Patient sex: F
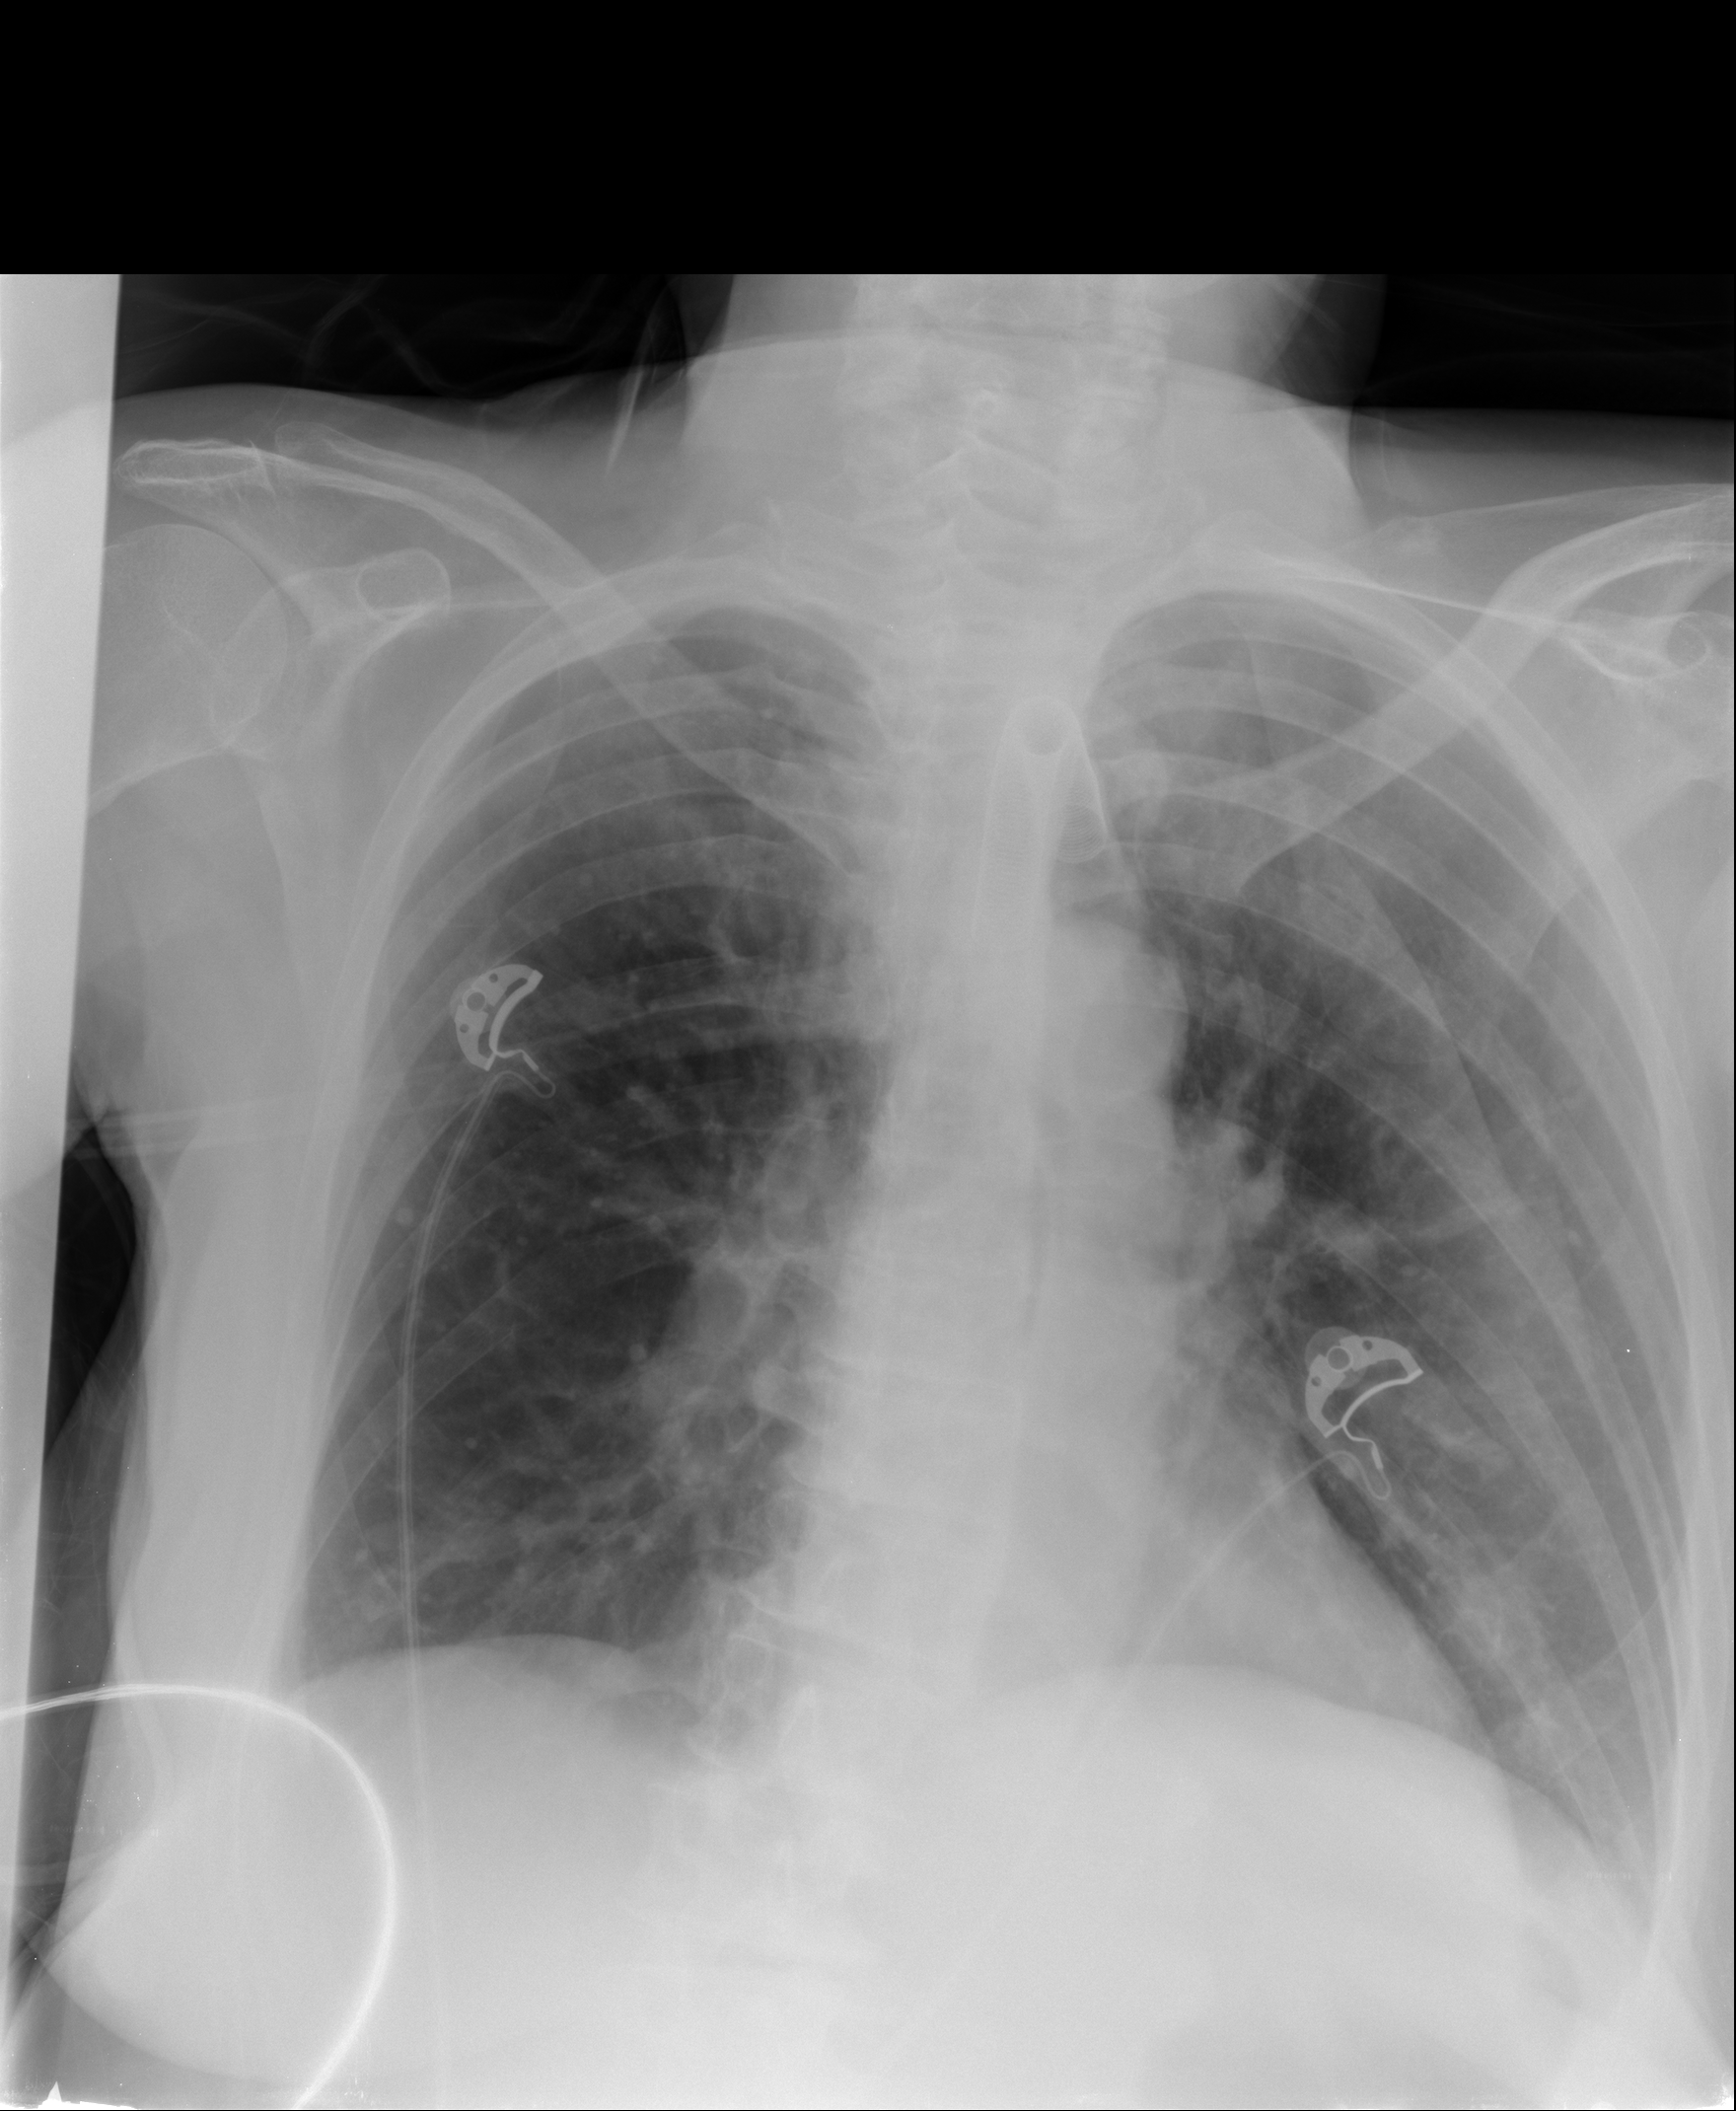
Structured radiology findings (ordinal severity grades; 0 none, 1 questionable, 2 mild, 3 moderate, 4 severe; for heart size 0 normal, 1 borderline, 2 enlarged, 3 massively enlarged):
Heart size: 0
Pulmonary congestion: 0
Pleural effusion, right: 1
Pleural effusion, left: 1
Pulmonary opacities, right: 0
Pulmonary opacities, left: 0
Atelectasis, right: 0
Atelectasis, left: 0